Question:
In cell A4, I have a value, lets say . In A5 I have the following formula:
'''
=if(A4 = {A$1:$C$3}, 0, "Yes!")
'''
Clearly, it's not working but I hope you can appreciate the logic I am attempting. Also, this is a quick representation of my example as the actual dataset is confidential.
Any direction is appreciated!
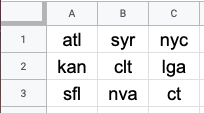
Answer: try:
'''
=ARRAYFORMULA(IF(A4=A1:C3, 0, "Yes!"))
'''
<URL>